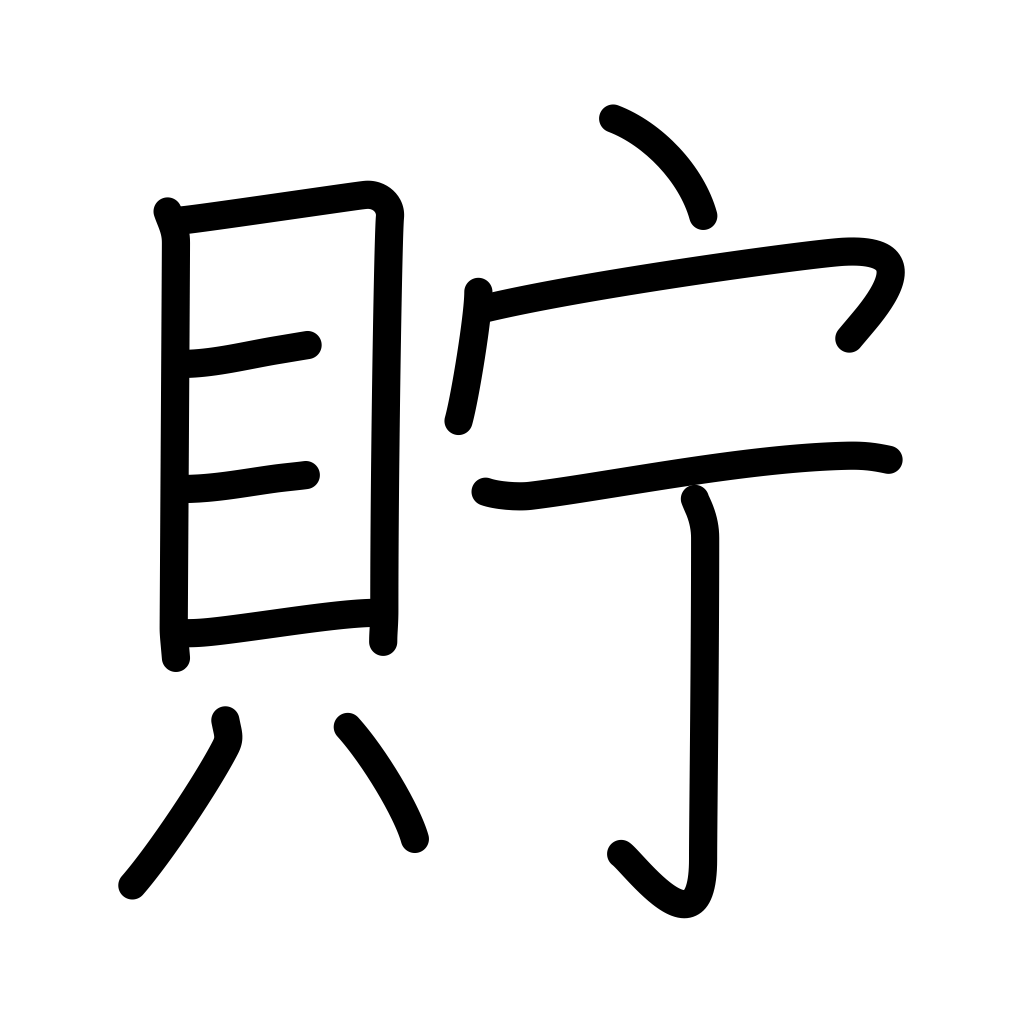
Meaning: savings, store, lay in, keep, wear mustache